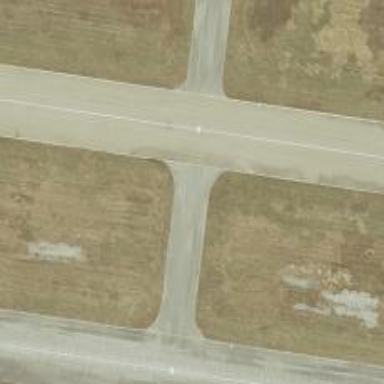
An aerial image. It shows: Taxiway at the airport with asphalt surface.